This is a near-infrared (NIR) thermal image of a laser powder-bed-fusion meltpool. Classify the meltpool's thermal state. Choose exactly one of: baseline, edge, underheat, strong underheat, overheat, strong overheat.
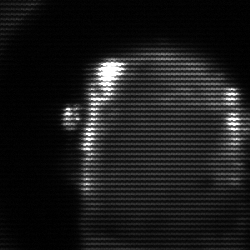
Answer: baseline